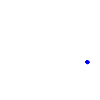
Particle: kaon